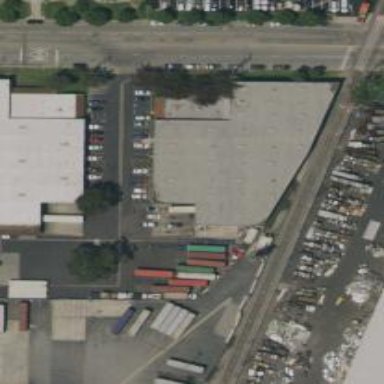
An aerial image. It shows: Warehouse.